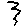
Label: zigzag